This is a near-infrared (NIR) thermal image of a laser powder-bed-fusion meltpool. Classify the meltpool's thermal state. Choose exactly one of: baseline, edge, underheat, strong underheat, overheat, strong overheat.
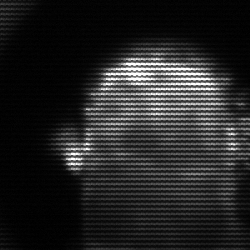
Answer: baseline